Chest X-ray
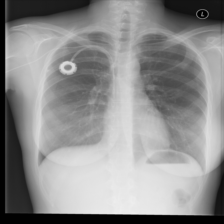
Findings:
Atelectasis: negative
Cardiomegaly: negative
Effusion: negative
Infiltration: positive
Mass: negative
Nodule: negative
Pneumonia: negative
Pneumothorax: negative
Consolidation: negative
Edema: negative
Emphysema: negative
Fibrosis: negative
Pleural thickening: negative
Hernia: negative